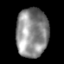
Tissue: lung
Cell type: Others
Senescence score: 0.1348
Nuclear area (px): 1538
Mean DAPI intensity: 139.27